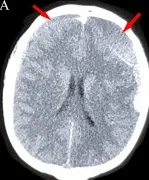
Neuroimaging findings for Patient 1. (A) Chronic subdural hematoma (red arrows) was detected in the bilateral frontotemporal lobes after head trauma.
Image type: radiology (ct)